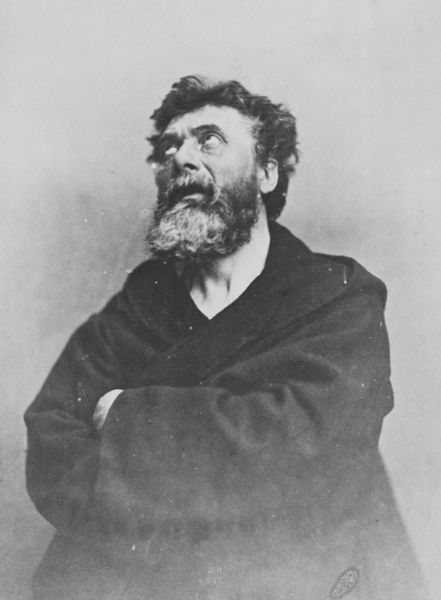
Titel: Jean Journet (1799-1861)
Künstler: Gaspard-Félix Tournachon
Schlagwörter: hand, haut, kopf, mann, nackt, umhang, weiß, grau, haar, hell, mund, nase, ohr, schwarz, stirn, blick, alt, bart, jacke, arm, arme, augen, falten, gesicht, kragen, vollbart, ärmel, bildnis, hals, herr, hände, portrait, porträt, kalt, auge, haare, kutte, mantel, decke, augenbrauen, kinn, lippen, locken, ohren, traurig, mimik, foto, fotografie, oben, photographie, offen, schwarz-weiss, fleck, photo, verschränkt, verschwommen, zentral, adern, mönch, bettler, verdreht, kapuze, ungepflegt, schearz, himmelwärts, aufwärts, starren, zottelig, #mund, verschränkt arme, verleiert